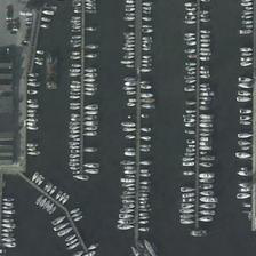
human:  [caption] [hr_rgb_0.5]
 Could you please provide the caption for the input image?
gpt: There are many green boats on the lake.

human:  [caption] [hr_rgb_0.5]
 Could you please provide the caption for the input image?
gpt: The lake is green on many ships.

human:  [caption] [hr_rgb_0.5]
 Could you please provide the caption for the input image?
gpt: The lake is green over a lot of ships.

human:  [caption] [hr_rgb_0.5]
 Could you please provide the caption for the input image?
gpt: There are many boats on the lake. They are green.

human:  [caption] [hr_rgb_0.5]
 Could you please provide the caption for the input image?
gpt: Lake is Green over a mountain of ships.